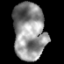
Tissue: prostate
Cell type: T cells
Senescence score: 0.27
Nuclear area (px): 1810
Mean DAPI intensity: 142.812